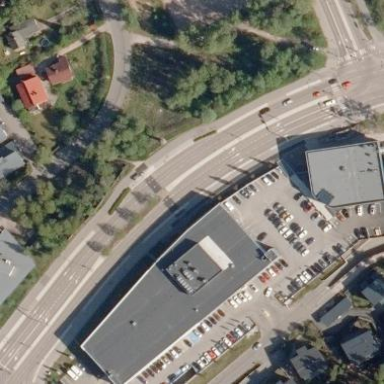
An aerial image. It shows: Retail building that houses car shop.